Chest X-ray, PA view. Patient: 68 years old, sex M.
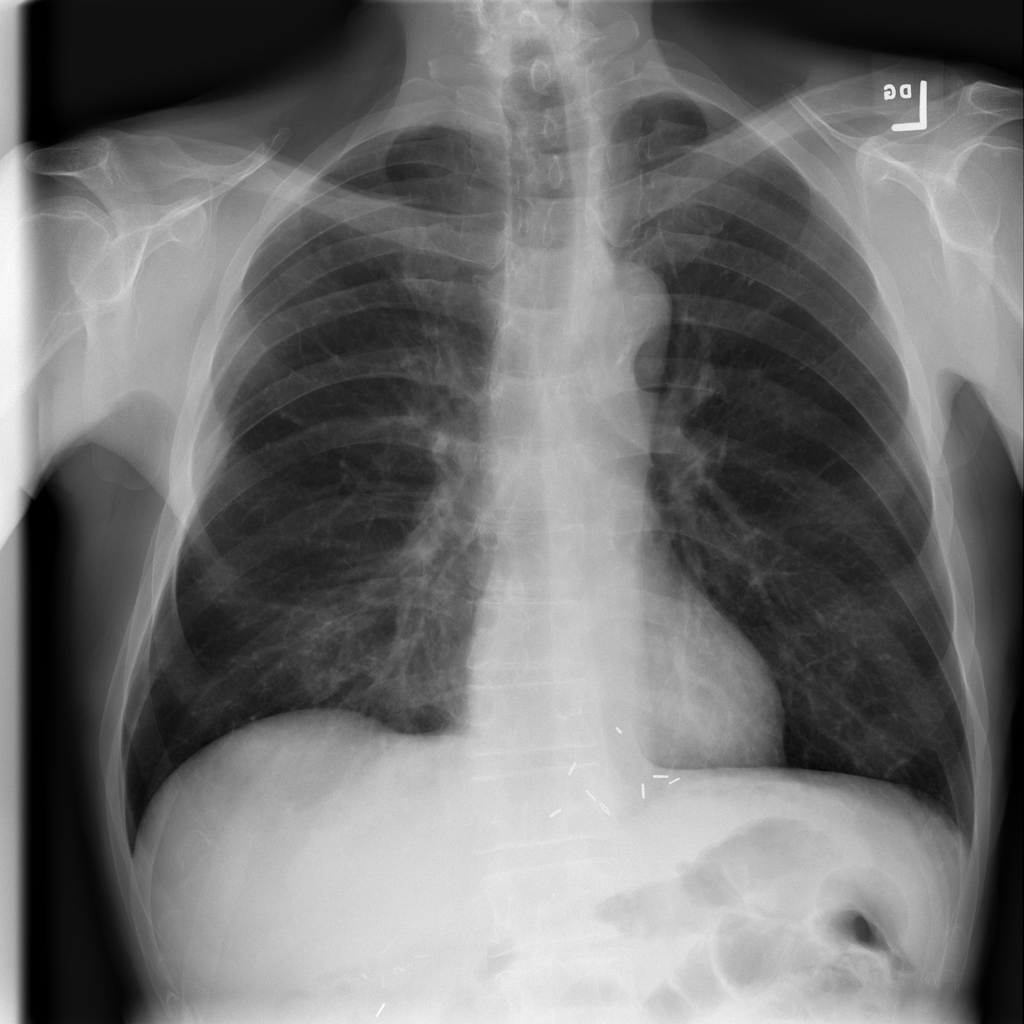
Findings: No Finding